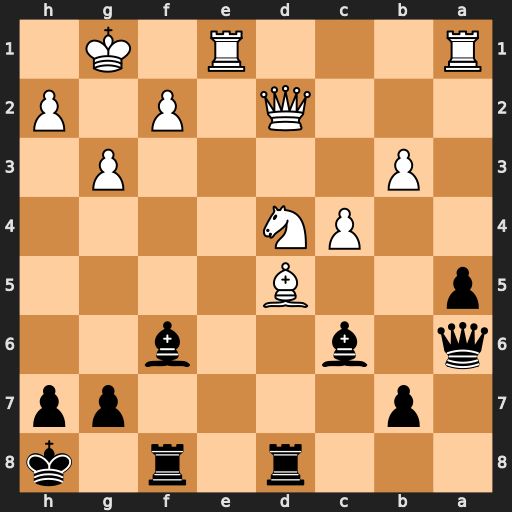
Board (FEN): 3r1r1k/1p4pp/q1b2b2/p2B4/2PN4/1P4P1/3Q1P1P/R3R1K1
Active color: b
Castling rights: -
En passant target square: -
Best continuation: Bxd5 cxd5 Rxd5